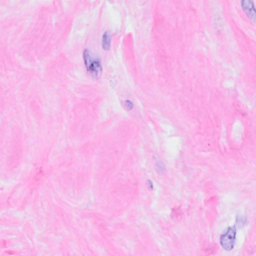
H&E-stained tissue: Breast